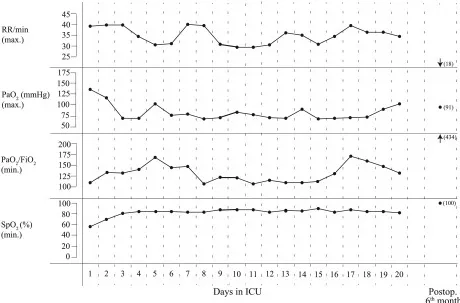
Daily respiratory parameters in ICU.
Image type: pathology (fish)